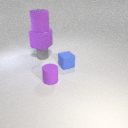
large purple rubber cylinder above large purple rubber cube